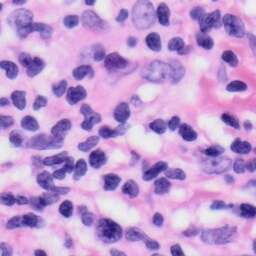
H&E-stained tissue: Skin